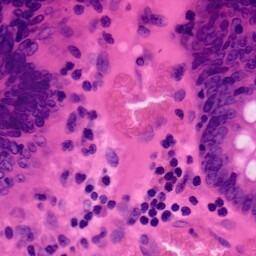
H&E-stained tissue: Colon